Field crop: maize
Growth stage: 2
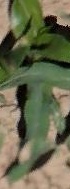
Species: maize